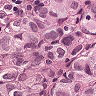
Metastatic tissue present: yes